Question: I am developing on libgdx for android and the thing is that I've used masks for my sprites before (not in libgdx) to set the surrounding of my sprites to be transparent so when I draw them to the screen they show the background and not a white rectangle, but I don't seem to find any way to do this in libdgx, how do you guys go about crating masks for your 2d sprites? Do I have to use OpenGL cause I don't know much about it if so can you tell me how? and also can I do it on a texture?

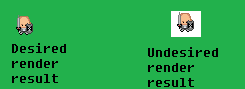
Answer: I just use PNG images for sprites with transparent pixels in them. These PNG images are packed to bigger PNG texture file with either Texture Packer or using Libgdx to make the texture.